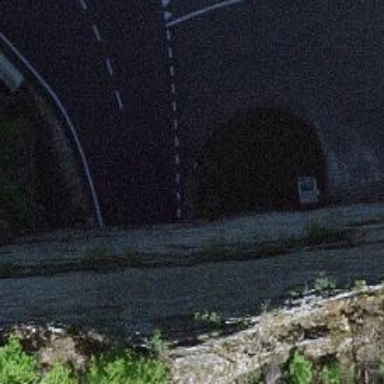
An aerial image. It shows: Secondary road passing through tunnel.